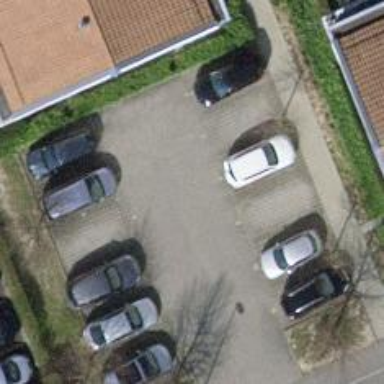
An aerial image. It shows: Parking area with surface.